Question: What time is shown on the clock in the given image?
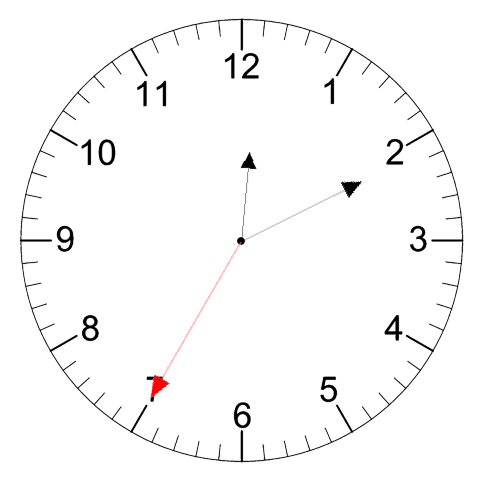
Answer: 12:10:35